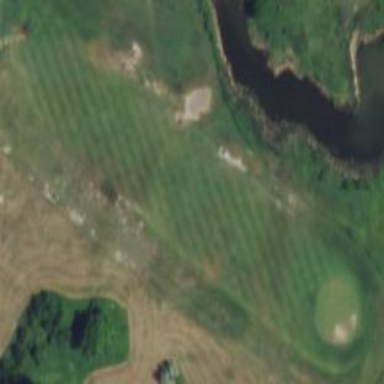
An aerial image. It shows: Scenic golf fairway.